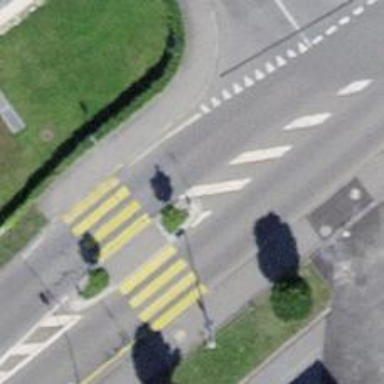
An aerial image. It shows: Crossing with island in the road.